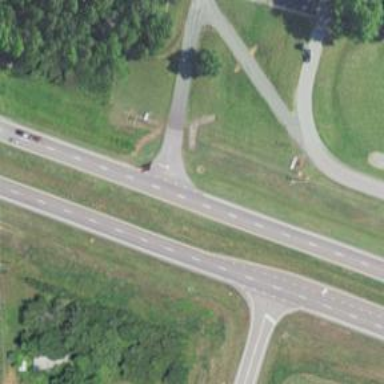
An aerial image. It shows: Trunk highway.